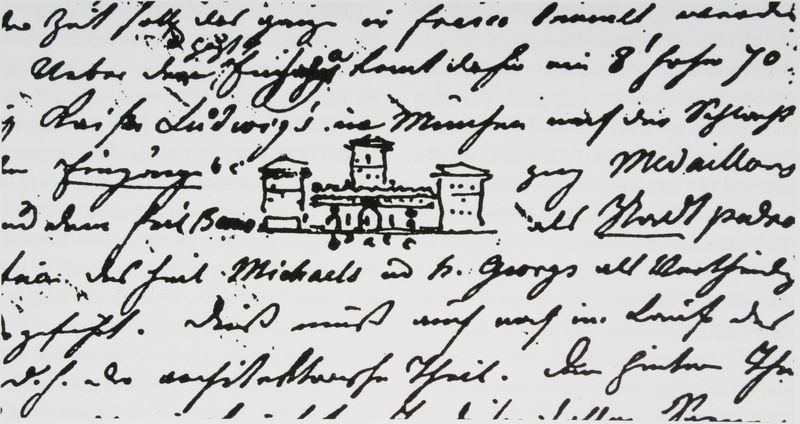
Titel: Skizze zum Isartor aus dem Brief an Wagner, fol. 192'
Künstler: Friedrich von Gärtner
Standort: Würzburg
Institution: Martin-von-Wagner-Museum der Universität Würzburg
Schlagwörter: feder, weiß, stadt, ausschnitt, fenster, grau, schwarz, skizze, zeichnung, dach, gebäude, haus, schloss, alt, kirche, kontrast, schräg, turm, schrift, papier, fassade, studie, mauer, grafik, graphik, linien, detail, deutsch, tor, zinnen, punkte, eingang, tusche, burg, türme, münchen, palast, linie, festung, druck, schwarz weiss, seite, illustration, text, entwurf, stift, tinte, karte, brief, schreiben, einfahrt, plan, zeilen, postkarte, neigung, altdeutsch, sütterlin, handschrift, ludwig, georg, michael, schutzwall, fasssade, leonardo, schreibschrift, schiessscharten, da vinci, markierung, isartor, medaillons, flecke, wörter, aufzeichnung, autograph, unleserlich, fremd, deutsche schrift, niederschrift, handgeschrieben, unterstrichen, eingefügt, sauklaue, unterschrichen, unterstreichung, unterstrich, schliss, kurrent, vergroesserung, #schwarz, geiorg, #skizze, 70, michaels, georgs, micheals